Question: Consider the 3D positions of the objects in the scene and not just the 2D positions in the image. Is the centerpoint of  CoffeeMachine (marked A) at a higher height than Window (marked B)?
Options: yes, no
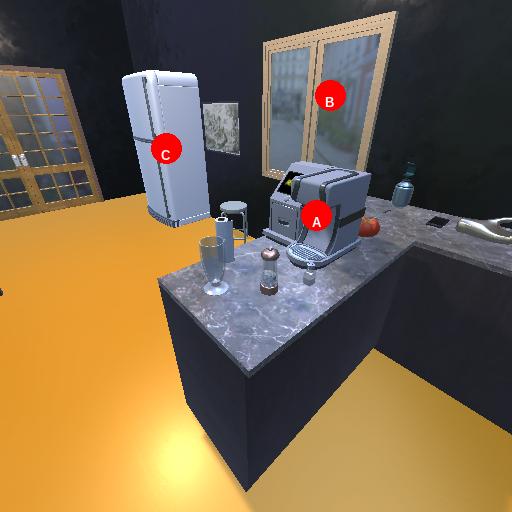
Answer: yes